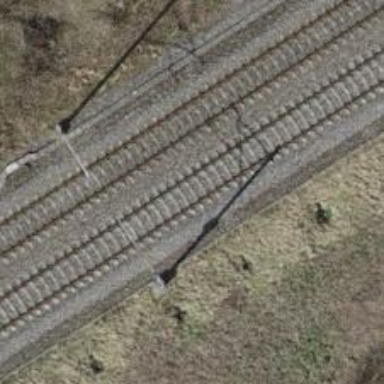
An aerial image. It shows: Railway signal.